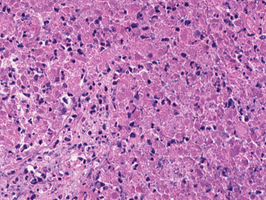
Tumor epithelial tissue: yes
Tumor-associated stroma tissue: no
Normal tissue: no